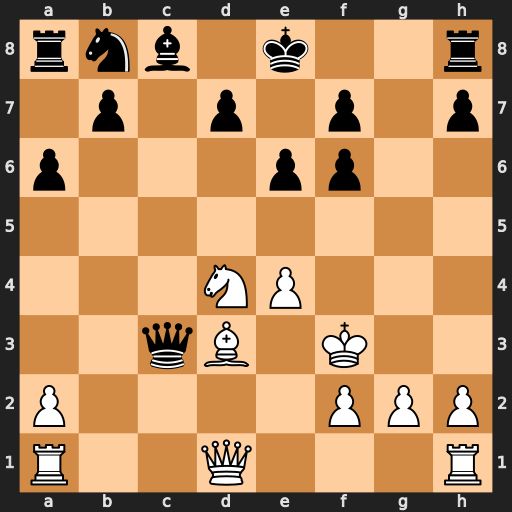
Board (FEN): rnb1k2r/1p1p1p1p/p3pp2/8/3NP3/2qB1K2/P4PPP/R2Q3R
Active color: w
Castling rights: kq
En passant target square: -
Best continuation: Rc1 Qxd4 Rxc8+ Ke7 Rxh8